Question: I'm trying to reproduce following thesis with caffe
<URL>
Last layer has 100 outputs, each layer is implying probability of predicted age. And final predicted age is calculated by following equation:

so I want to make loss using EUCLIDEAN_LOSS with label and Predicted value.
I show my prototxt for last output layer and loss layer.
'''
layer {
bottom: "pool5"
top: "fc100"
name: "fc100"
type: "InnerProduct"
inner_product_param {
num_output: 100
}
}
layer {
bottom: "fc100"
top: "prob"
name: "prob"
type: "Softmax"
}
layer {
name: "loss"
type: "SoftmaxWithLoss"
bottom: "fc100"
bottom: "label"
top: "loss"
loss_weight: 1
}
'''
Just for now, I am trying these with SoftmaxWithLoss. However, this loss is more appropriate to classification not for regression. How can I design the loss layer for in this case?
Thanks in advance.
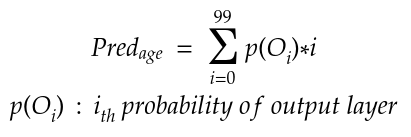
Answer: I've been through similar task once, and from my experience there was little difference (in terms of output accuracy) between training discrete labels and regressing a single continuous value.
---
There are several ways you can approach this problem:
### 1. Regressing a single output
Since you only need to predict a single scalar value, you should train your net to do just so:
'''
layer {
bottom: "pool5"
top: "fc1"
name: "fc1"
type: "InnerProduct"
inner_product_param {
num_output: 1 # predict single output
}
}
'''
You need to make sure the predicted value is in range [0..99]:
'''
layer {
bottom: "fc1"
top: "pred01" # map to [0..1] range
type: "Sigmoid"
name: "pred01"
}
layer {
bottom: "pred01"
top: "pred_age"
type: "Scale"
name: "pred_age"
param { lr_mult: 0 } # do not learn this scale - it is fixed
scale_param {
bias_term: false
filler { type: "constant" value: 99 }
}
}
'''
Once you have the prediction in 'pred_age' you can add a loss layer
'''
layer {
bottom: "pred_age"
bottom: "true_age"
top: "loss"
type: "EuclideanLoss"
name: "loss"
}
'''
Though, I would advice to use <URL> in this case as it is more robust.
### 2. Regressing the expectation of the discrete prediction
You can implement your prediction formula in caffe. You need a vector of values <URL>:
First, define the net
'''
layer {
bottom: "prob"
top: "pred_age"
name: "pred_age"
type: "Convolution"
param { lr_mult: 0 } # fixed layer.
convolution_param {
num_output: 1
bias_term: false
}
}
layer {
bottom: "pred_age"
bottom: "true_age"
top: "loss"
type: "EuclideanLoss" # same comment about type of loss as before
name: "loss"
}
'''
You cannot use this net yet, first you need to set the kernel of 'pred_age' layer to 0..99.
In python, load the new
'''
net = caffe.Net('path/to/train_val.prototxt', caffe.TRAIN)
li = list(net._layer_names).index('pred_age') # get layer index
net.layers[li].blobs[0].data[...] = np.arange(100, dtype=np.float32) # set the kernel
net.save('/path/to/init_weights.caffemodel') # save the weights
'''
Now you can train your net, but you are starting your train from the weights saved in ''/path/to/init_weights.caffemodel''.